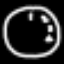
Label: clock